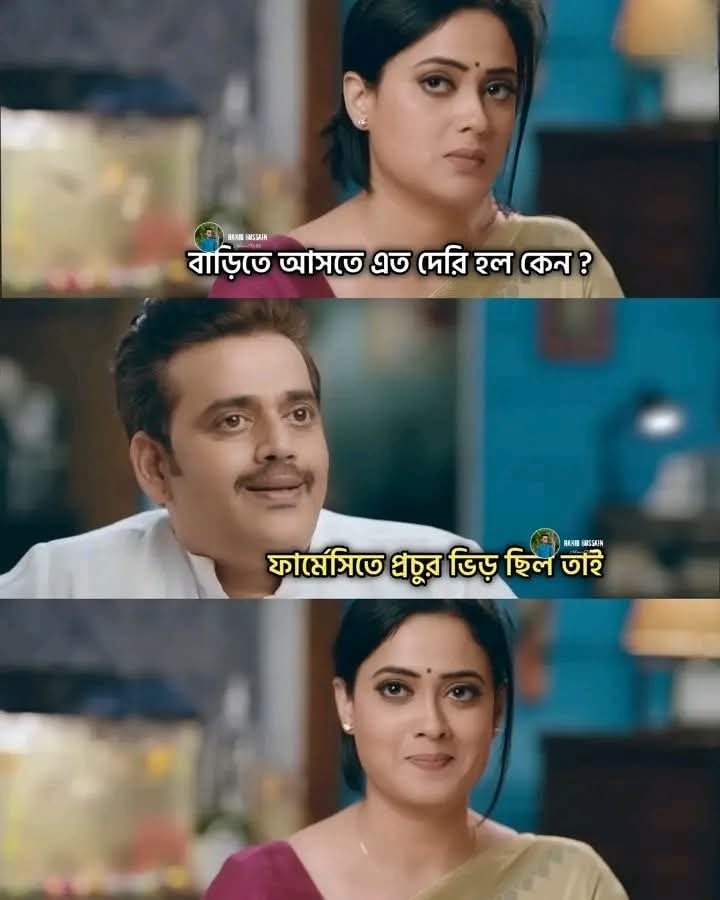
Text: বাড়িতে আসতে এত দেরি হল কেন?
ফার্মেসিতে প্রচুর ভিড় ছিল তাই
Label: Non Hate